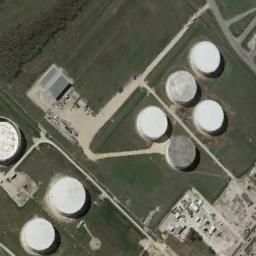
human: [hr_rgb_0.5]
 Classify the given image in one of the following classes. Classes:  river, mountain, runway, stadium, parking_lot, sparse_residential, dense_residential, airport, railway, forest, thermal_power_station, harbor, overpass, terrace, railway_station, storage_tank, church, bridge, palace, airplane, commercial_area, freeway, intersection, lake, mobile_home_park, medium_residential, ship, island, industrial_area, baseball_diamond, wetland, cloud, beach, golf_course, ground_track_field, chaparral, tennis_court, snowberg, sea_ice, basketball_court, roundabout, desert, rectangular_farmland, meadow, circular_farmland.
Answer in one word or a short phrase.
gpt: storage_tank